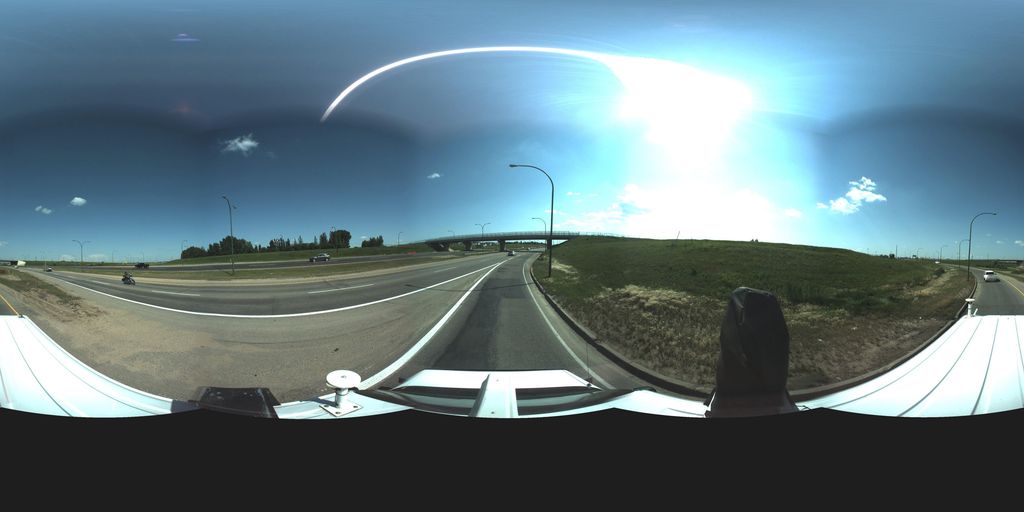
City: saskatoon